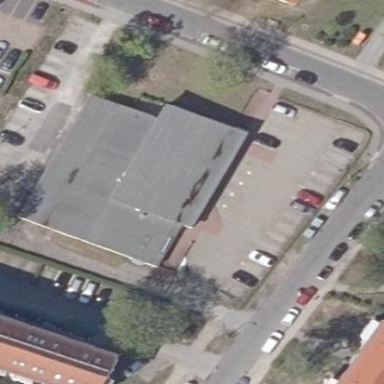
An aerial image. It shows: Beauty shop located in building.